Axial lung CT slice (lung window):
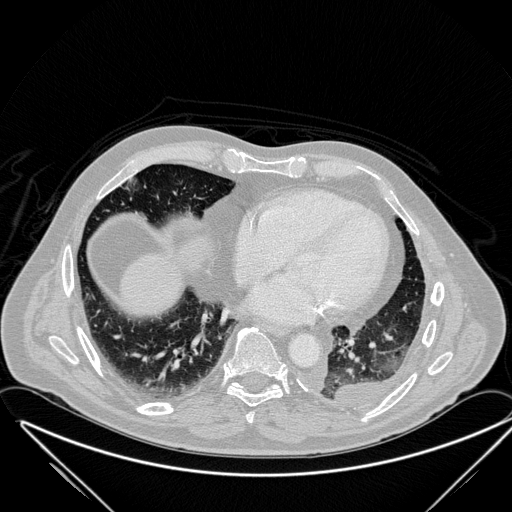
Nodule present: no